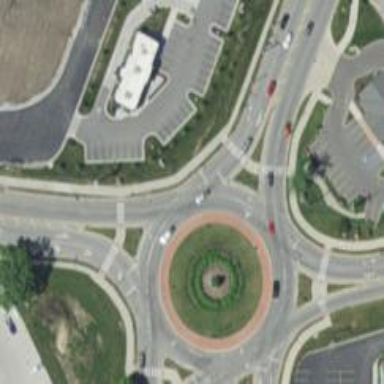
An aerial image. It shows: Roundabout at tertiary road junction.